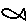
Label: fish